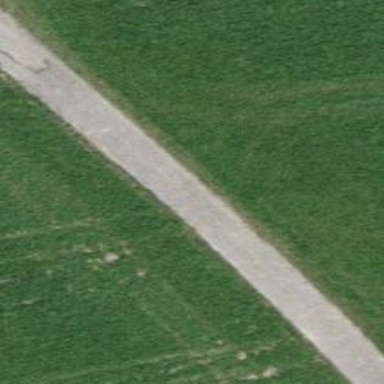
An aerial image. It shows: Gravel track.